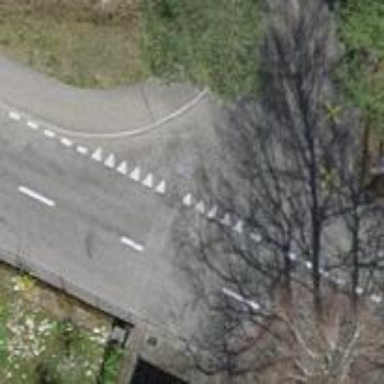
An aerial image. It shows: Road with "give way" sign.